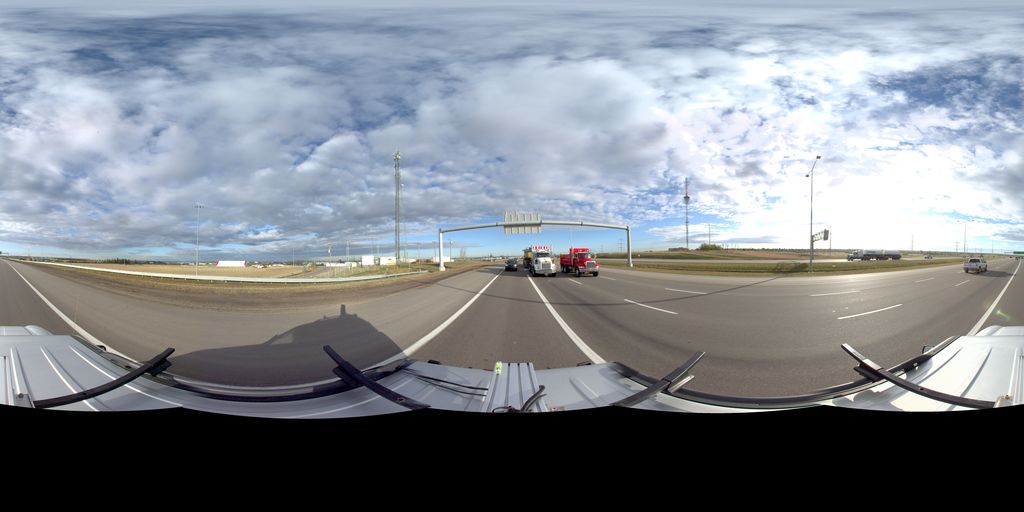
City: edmonton